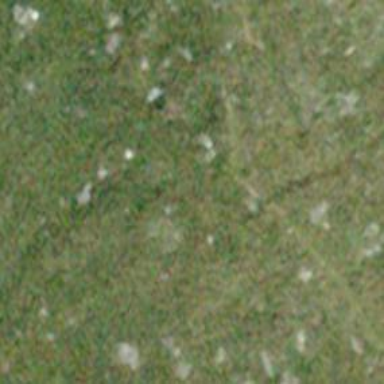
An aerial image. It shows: Grass path.